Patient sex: M
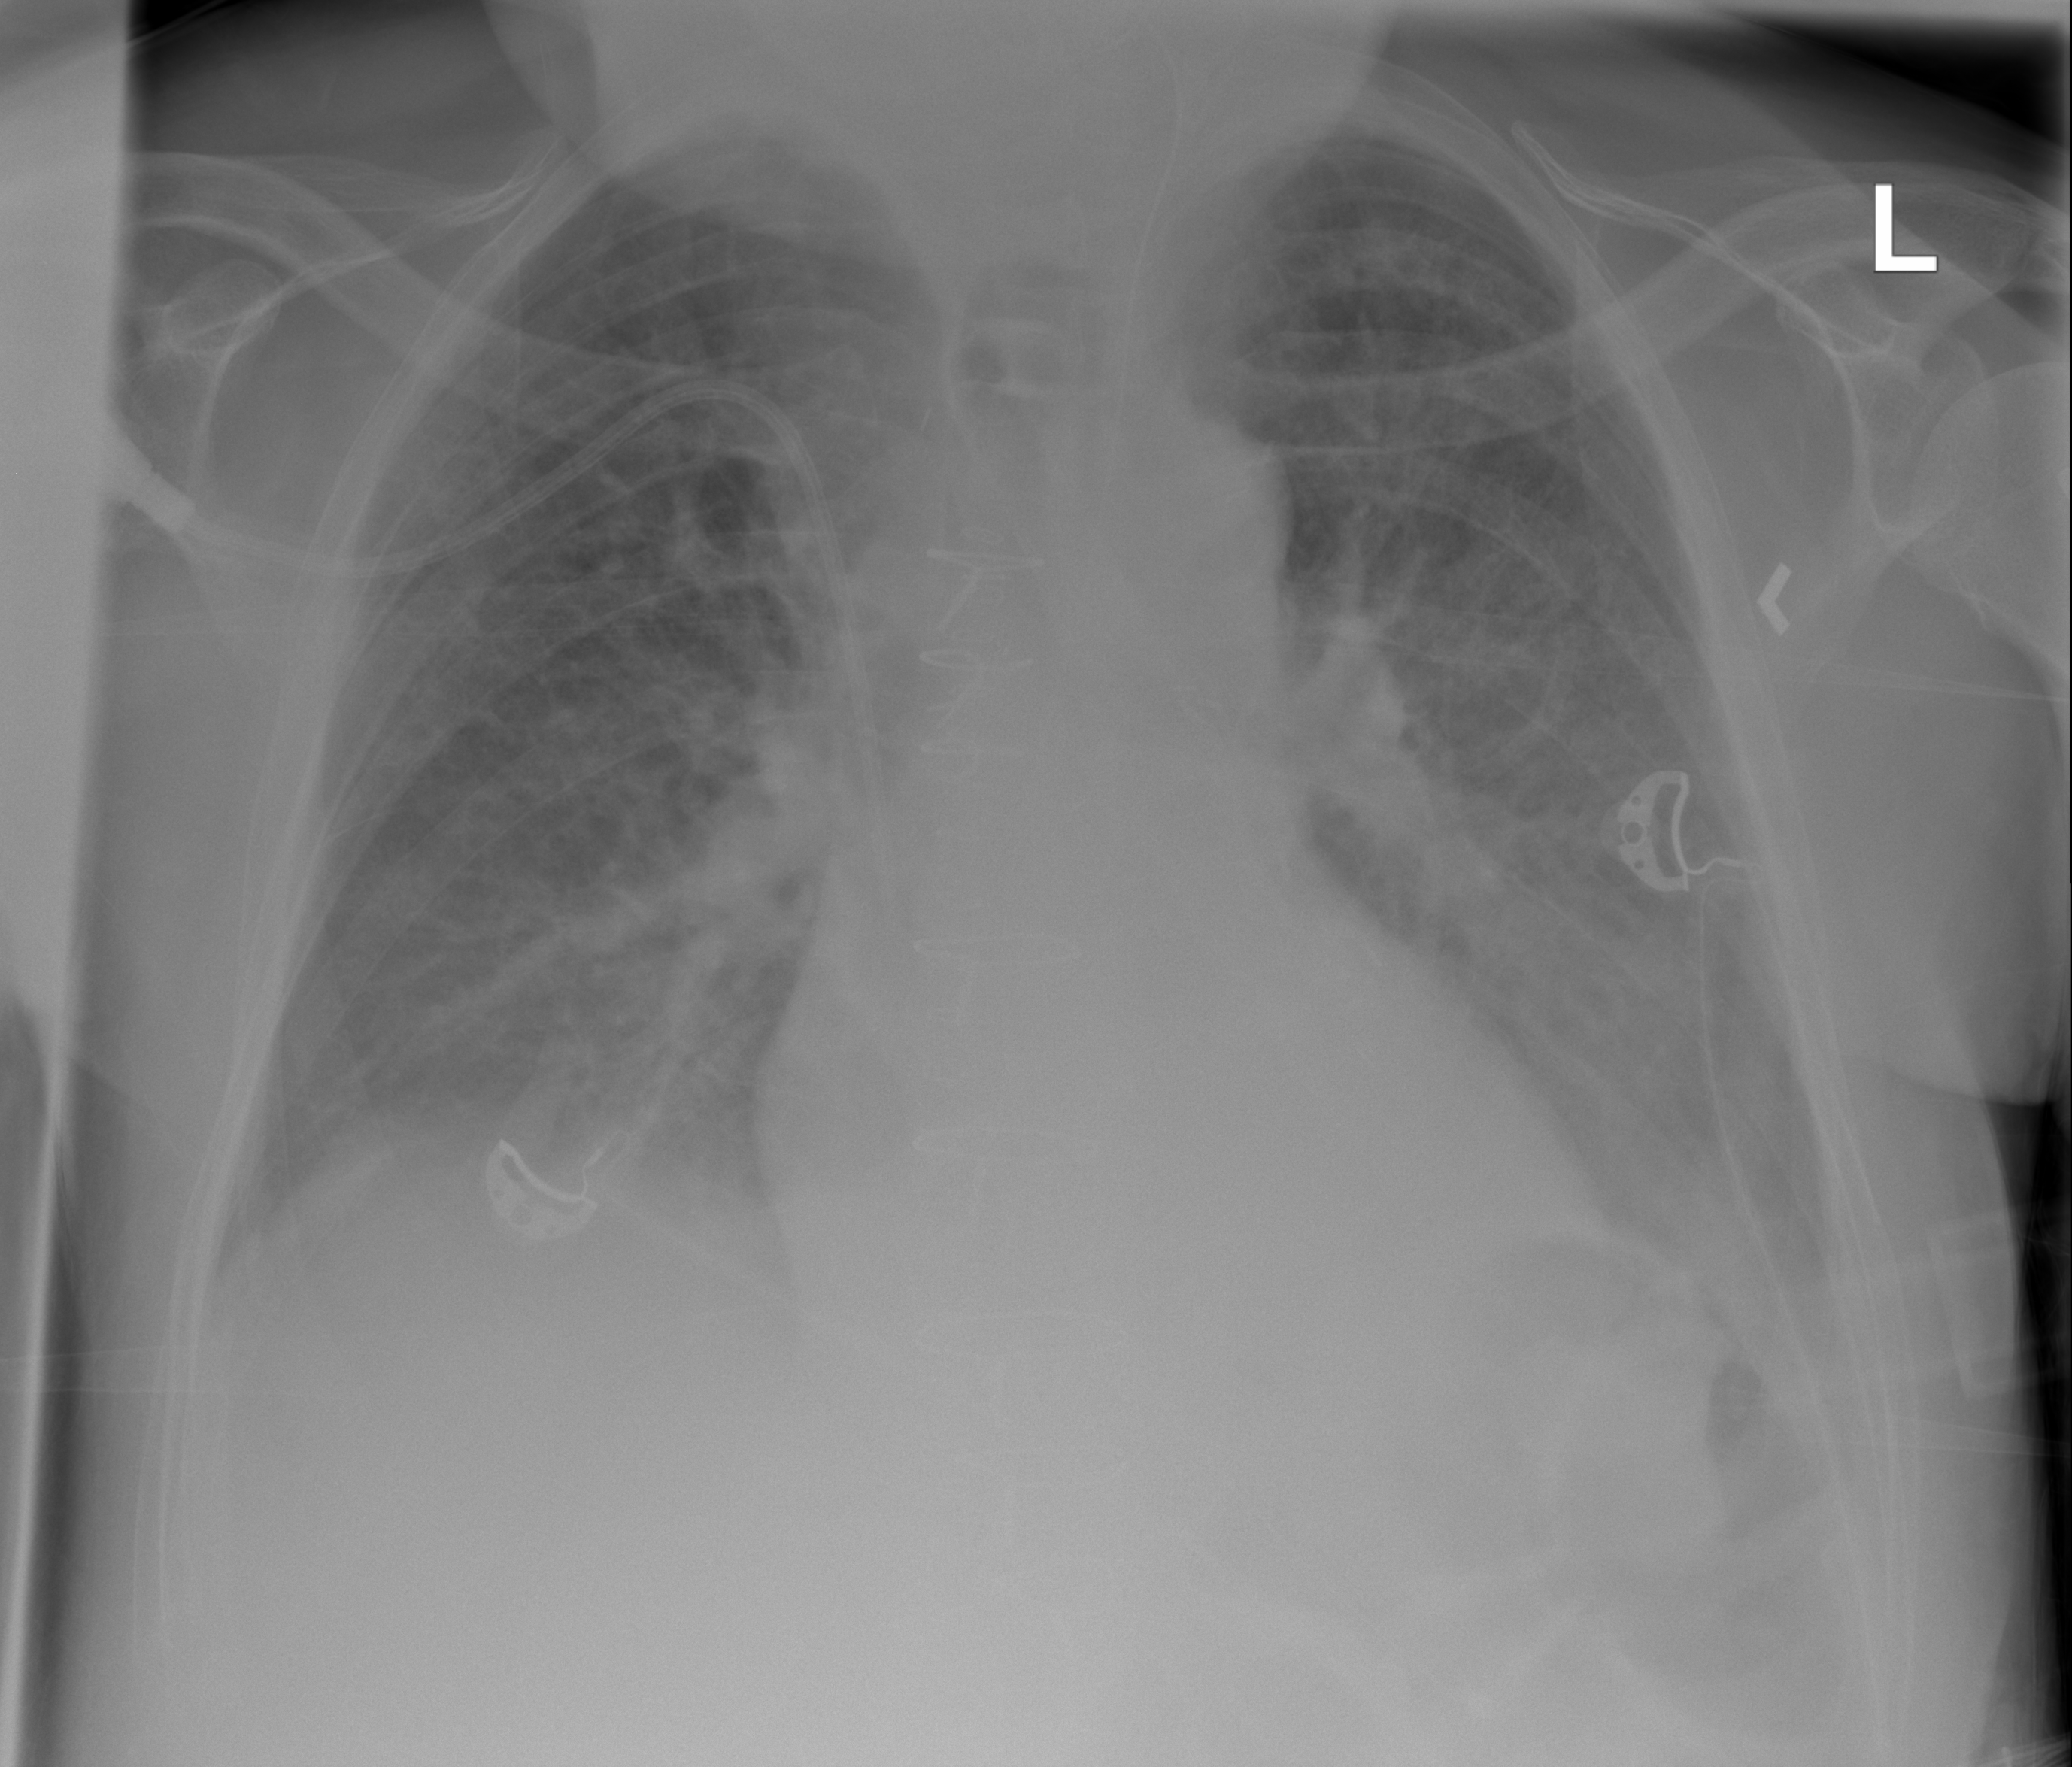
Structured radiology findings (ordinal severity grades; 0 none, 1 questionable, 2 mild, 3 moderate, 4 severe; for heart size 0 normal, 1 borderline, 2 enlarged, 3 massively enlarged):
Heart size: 1
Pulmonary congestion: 3
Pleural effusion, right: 0
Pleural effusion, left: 2
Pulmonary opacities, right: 2
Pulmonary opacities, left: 2
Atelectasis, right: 2
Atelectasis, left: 2